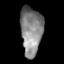
Tissue: lung
Cell type: Epithelial cells
Senescence score: 0.1157
Nuclear area (px): 1030
Mean DAPI intensity: 133.786